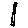
Label: line